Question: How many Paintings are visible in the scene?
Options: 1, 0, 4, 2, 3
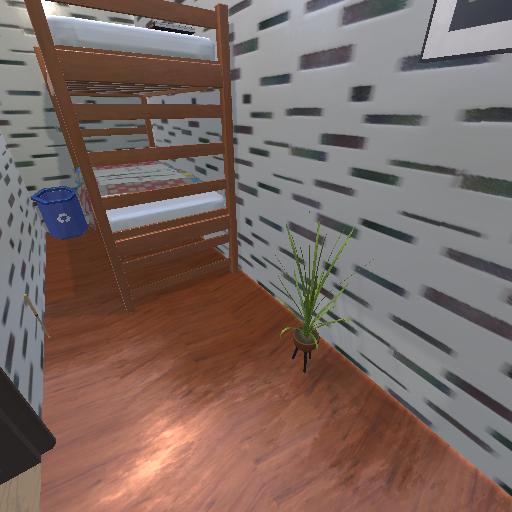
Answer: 1